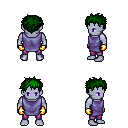
a pixel art fantasy rpg character, male body template, dark elf, purple skin, chain tabard jacket, magenta pants, green bedhead hairstyle, gold gloves, four views (front, back, left, right), 2x2 character sprite sheet, small pixel art, hard edges, no anti-aliasing